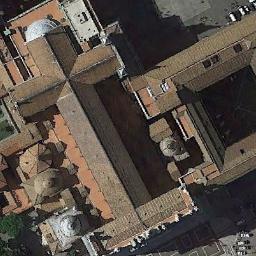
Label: church